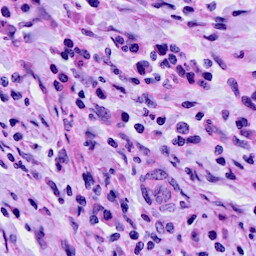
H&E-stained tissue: Cervix